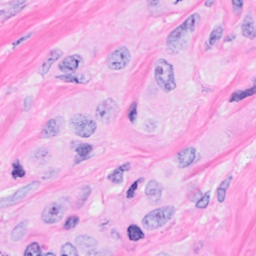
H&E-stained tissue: Breast